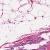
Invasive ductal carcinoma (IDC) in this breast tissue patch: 0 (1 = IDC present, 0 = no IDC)